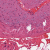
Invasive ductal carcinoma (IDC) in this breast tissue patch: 0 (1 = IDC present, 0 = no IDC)